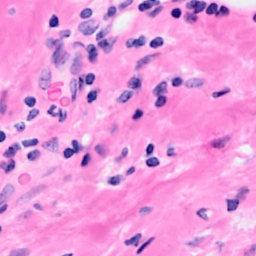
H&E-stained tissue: Breast